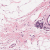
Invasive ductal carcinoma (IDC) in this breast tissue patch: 0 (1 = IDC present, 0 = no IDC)